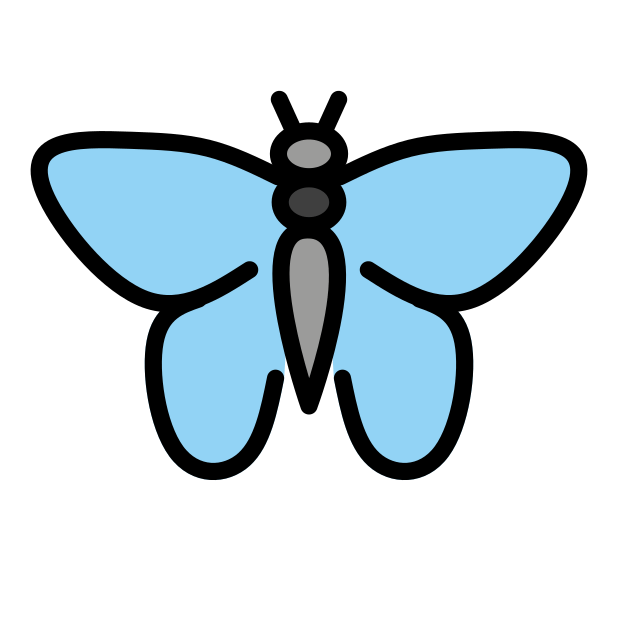
butterfly